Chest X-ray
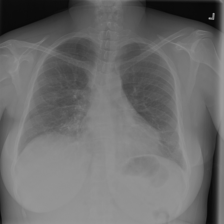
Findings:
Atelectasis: positive
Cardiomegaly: negative
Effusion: negative
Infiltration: negative
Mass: negative
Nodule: negative
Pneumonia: negative
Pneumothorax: negative
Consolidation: negative
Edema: negative
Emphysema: negative
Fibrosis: negative
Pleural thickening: negative
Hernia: negative